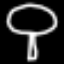
Label: mushroom